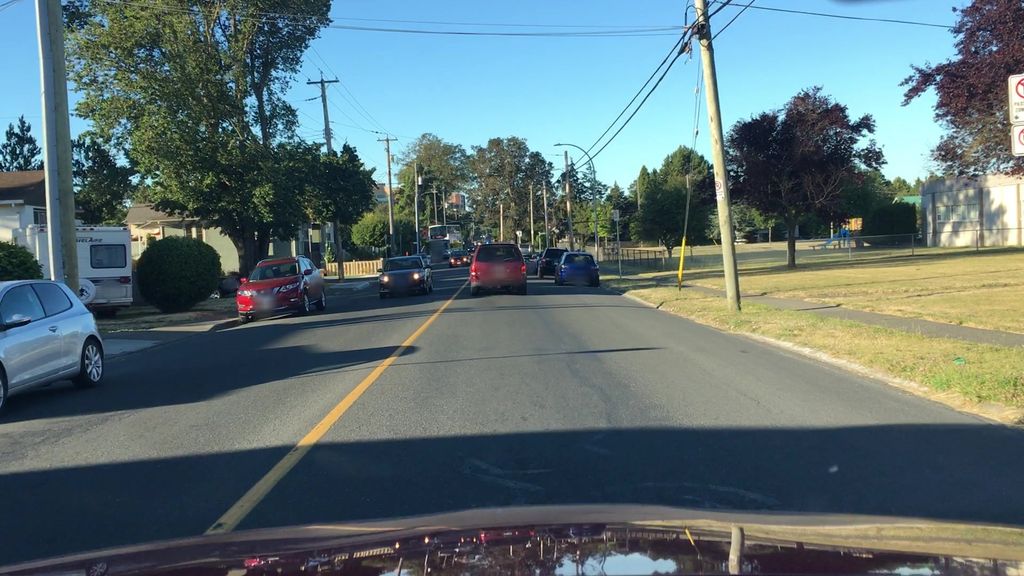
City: victoria